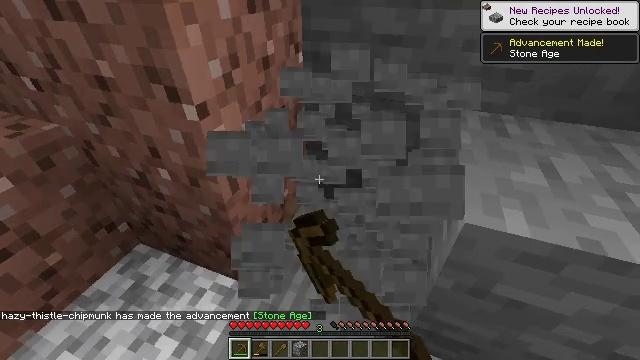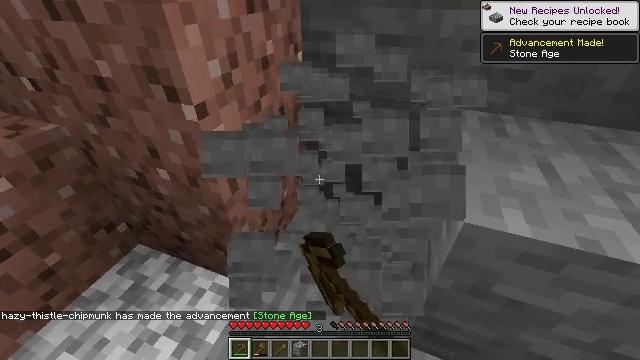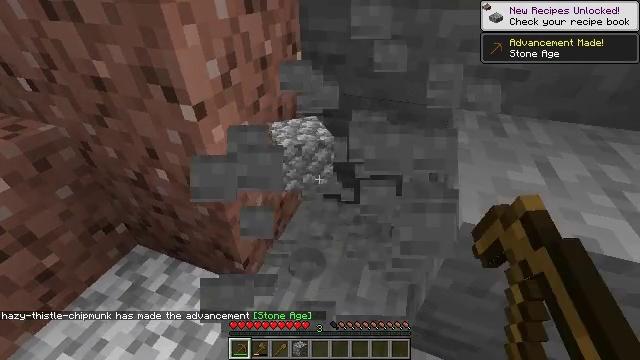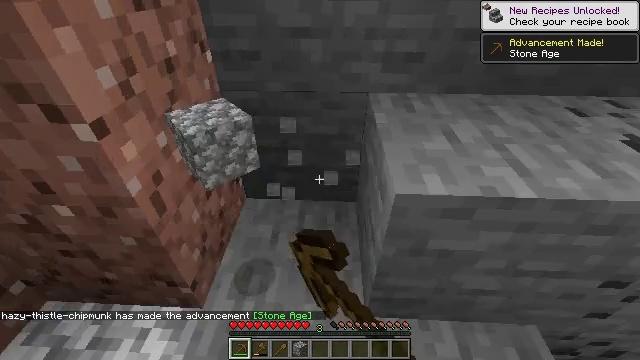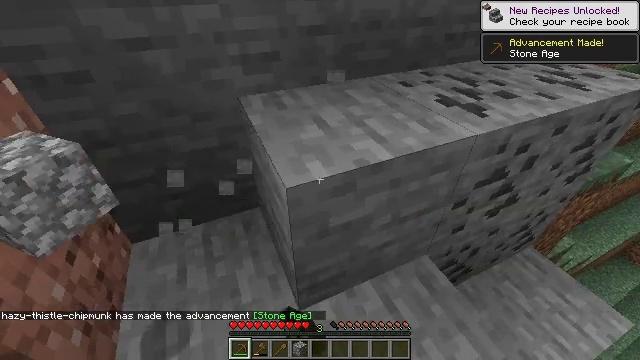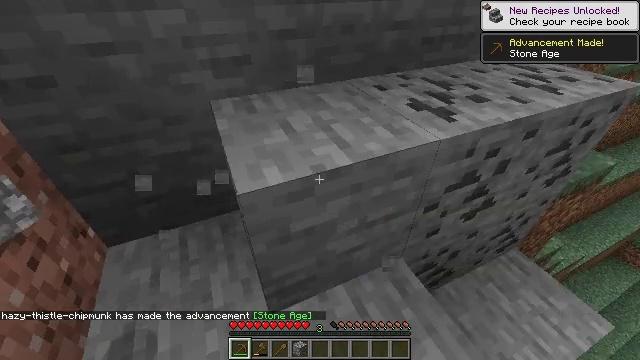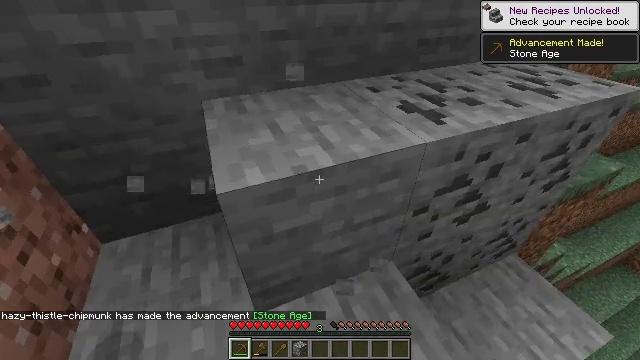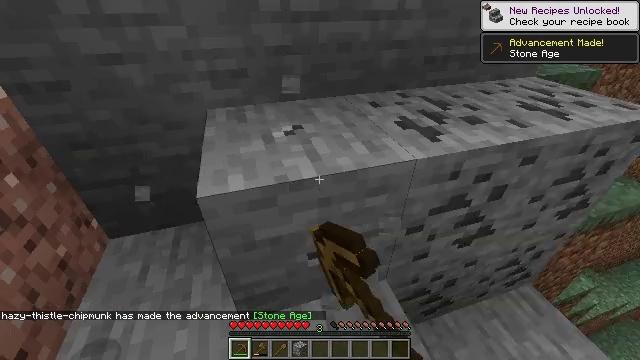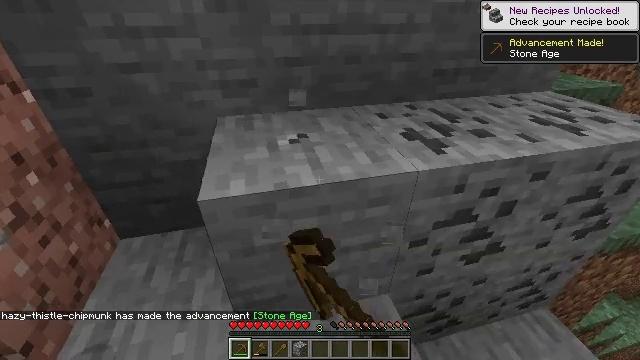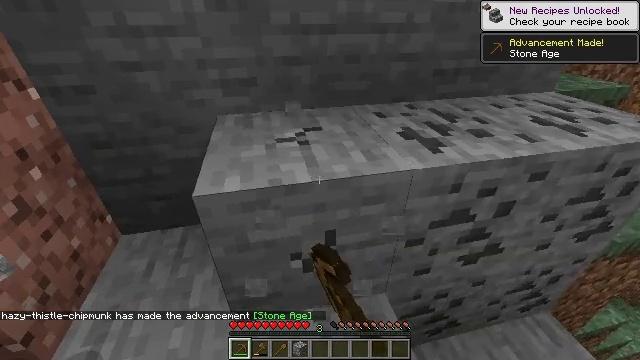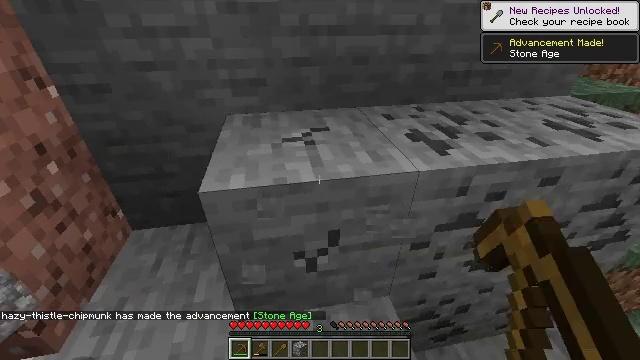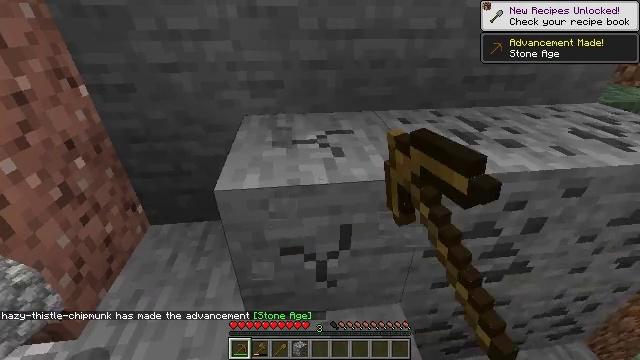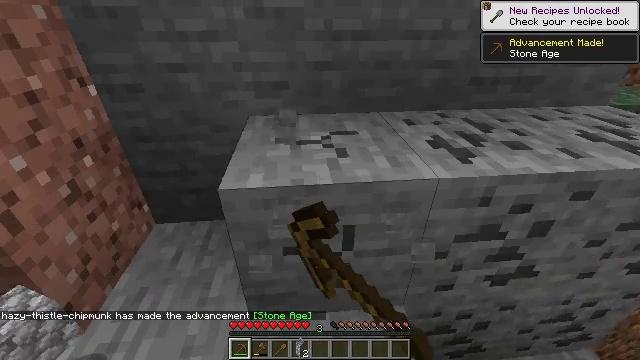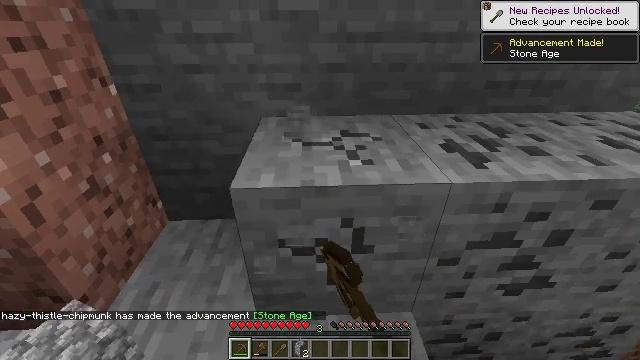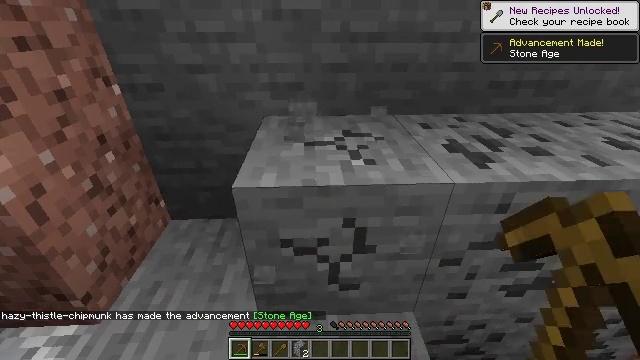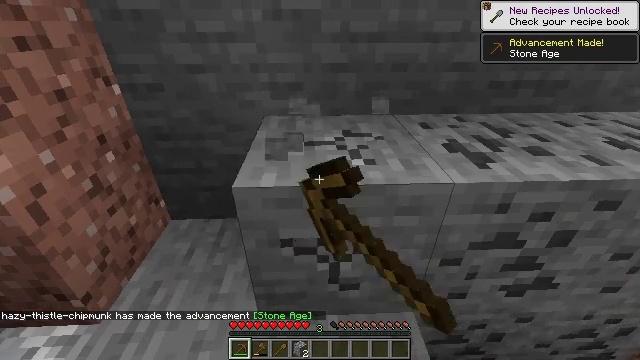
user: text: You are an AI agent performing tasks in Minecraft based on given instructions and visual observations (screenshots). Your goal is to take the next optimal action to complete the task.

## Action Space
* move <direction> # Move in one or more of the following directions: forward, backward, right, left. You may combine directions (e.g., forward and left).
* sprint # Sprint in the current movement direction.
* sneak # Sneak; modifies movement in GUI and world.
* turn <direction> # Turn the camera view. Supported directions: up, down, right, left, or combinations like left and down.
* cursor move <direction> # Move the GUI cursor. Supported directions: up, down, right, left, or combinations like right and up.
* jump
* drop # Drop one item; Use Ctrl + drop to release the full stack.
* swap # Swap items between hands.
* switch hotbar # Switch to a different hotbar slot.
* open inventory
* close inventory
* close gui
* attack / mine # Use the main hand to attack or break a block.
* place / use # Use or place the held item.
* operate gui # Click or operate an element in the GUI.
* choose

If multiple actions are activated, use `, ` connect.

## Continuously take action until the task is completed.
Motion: motion action
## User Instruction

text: Dig up the stone with a tool.
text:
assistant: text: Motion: attack / mine
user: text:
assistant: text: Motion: attack / mine
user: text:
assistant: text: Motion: turn right and down, attack / mine
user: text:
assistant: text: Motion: move right, turn right, attack / mine
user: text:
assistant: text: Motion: move right, attack / mine
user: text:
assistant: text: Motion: move right, turn left, attack / mine
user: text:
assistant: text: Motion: turn left and up, attack / mine
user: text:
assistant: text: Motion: turn left and up, attack / mine
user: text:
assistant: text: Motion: turn left, attack / mine
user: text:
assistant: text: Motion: turn left, attack / mine
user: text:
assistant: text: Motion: turn left, attack / mine
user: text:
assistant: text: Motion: turn left, attack / mine
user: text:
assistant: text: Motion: turn left, attack / mine
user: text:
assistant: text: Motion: attack / mine
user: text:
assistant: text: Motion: attack / mine
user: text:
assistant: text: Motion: attack / mine
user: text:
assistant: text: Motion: turn left, attack / mine
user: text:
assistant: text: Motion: attack / mine
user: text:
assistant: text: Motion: attack / mine
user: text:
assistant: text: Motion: attack / mine
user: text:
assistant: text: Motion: attack / mine
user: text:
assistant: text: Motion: attack / mine
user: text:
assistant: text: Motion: attack / mine
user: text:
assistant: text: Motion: attack / mine
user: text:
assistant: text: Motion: attack / mine
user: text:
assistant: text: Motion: attack / mine
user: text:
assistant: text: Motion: attack / mine
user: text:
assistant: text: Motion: attack / mine
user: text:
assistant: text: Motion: attack / mine
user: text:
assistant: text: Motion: attack / mine